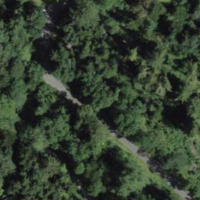
EUNIS habitat code: 44
Species observed at this site:
Petasites albus